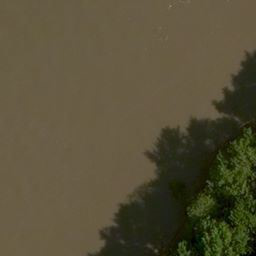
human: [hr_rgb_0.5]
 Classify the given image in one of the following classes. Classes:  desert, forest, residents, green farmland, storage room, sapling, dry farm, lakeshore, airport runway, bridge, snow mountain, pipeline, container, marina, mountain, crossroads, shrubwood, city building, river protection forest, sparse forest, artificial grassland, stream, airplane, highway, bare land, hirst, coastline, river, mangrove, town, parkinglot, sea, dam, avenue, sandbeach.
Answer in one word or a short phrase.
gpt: river protection forest